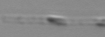
Label: Leptocylindrus